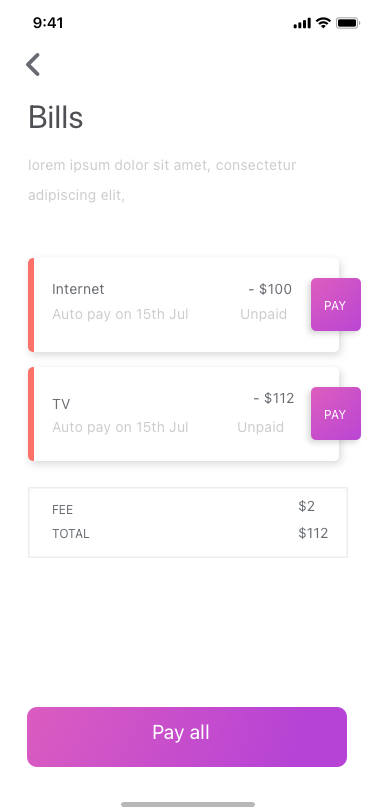
Text in this UI design:
TOTAL
FEE
$2
$112
Auto pay on 15th Jul
Internet
- $100
Unpaid
PAY
Auto pay on 15th Jul
TV
Unpaid
- $112
PAY
Pay all
Bills
lorem ipsum dolor sit amet, consectetur adipiscing elit,